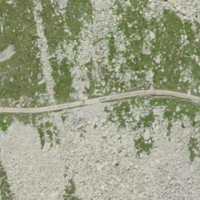
EUNIS habitat code: 31
Species observed at this site:
Sempervivum montanum